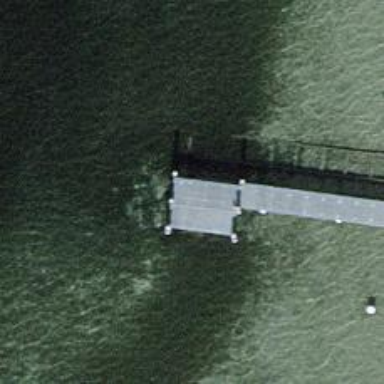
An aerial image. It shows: Man-made pier.